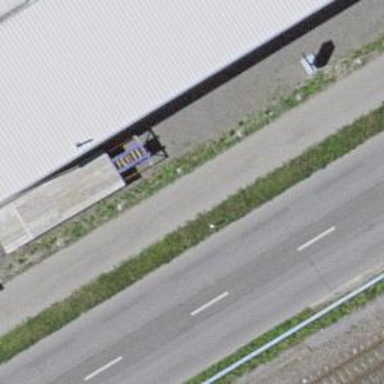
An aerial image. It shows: Asphalt sidewalk path.